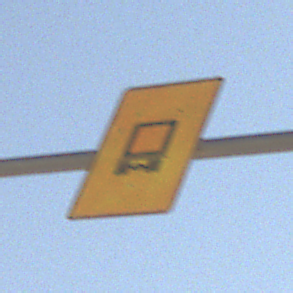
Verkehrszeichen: KennzeichnungspflichtigeFahrzeugeGefaehrlicheGueterOhnePfeilsymbol
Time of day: MorningAfternoon
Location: Outdoor (Suburban)
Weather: Clear
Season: NotSpecified
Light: Natural